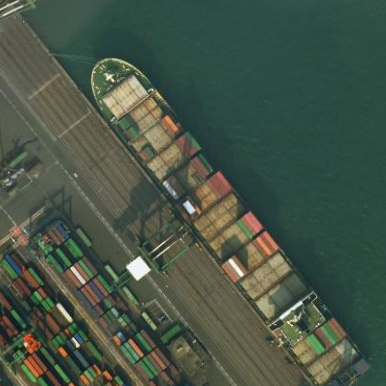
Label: Container_ship